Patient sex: M
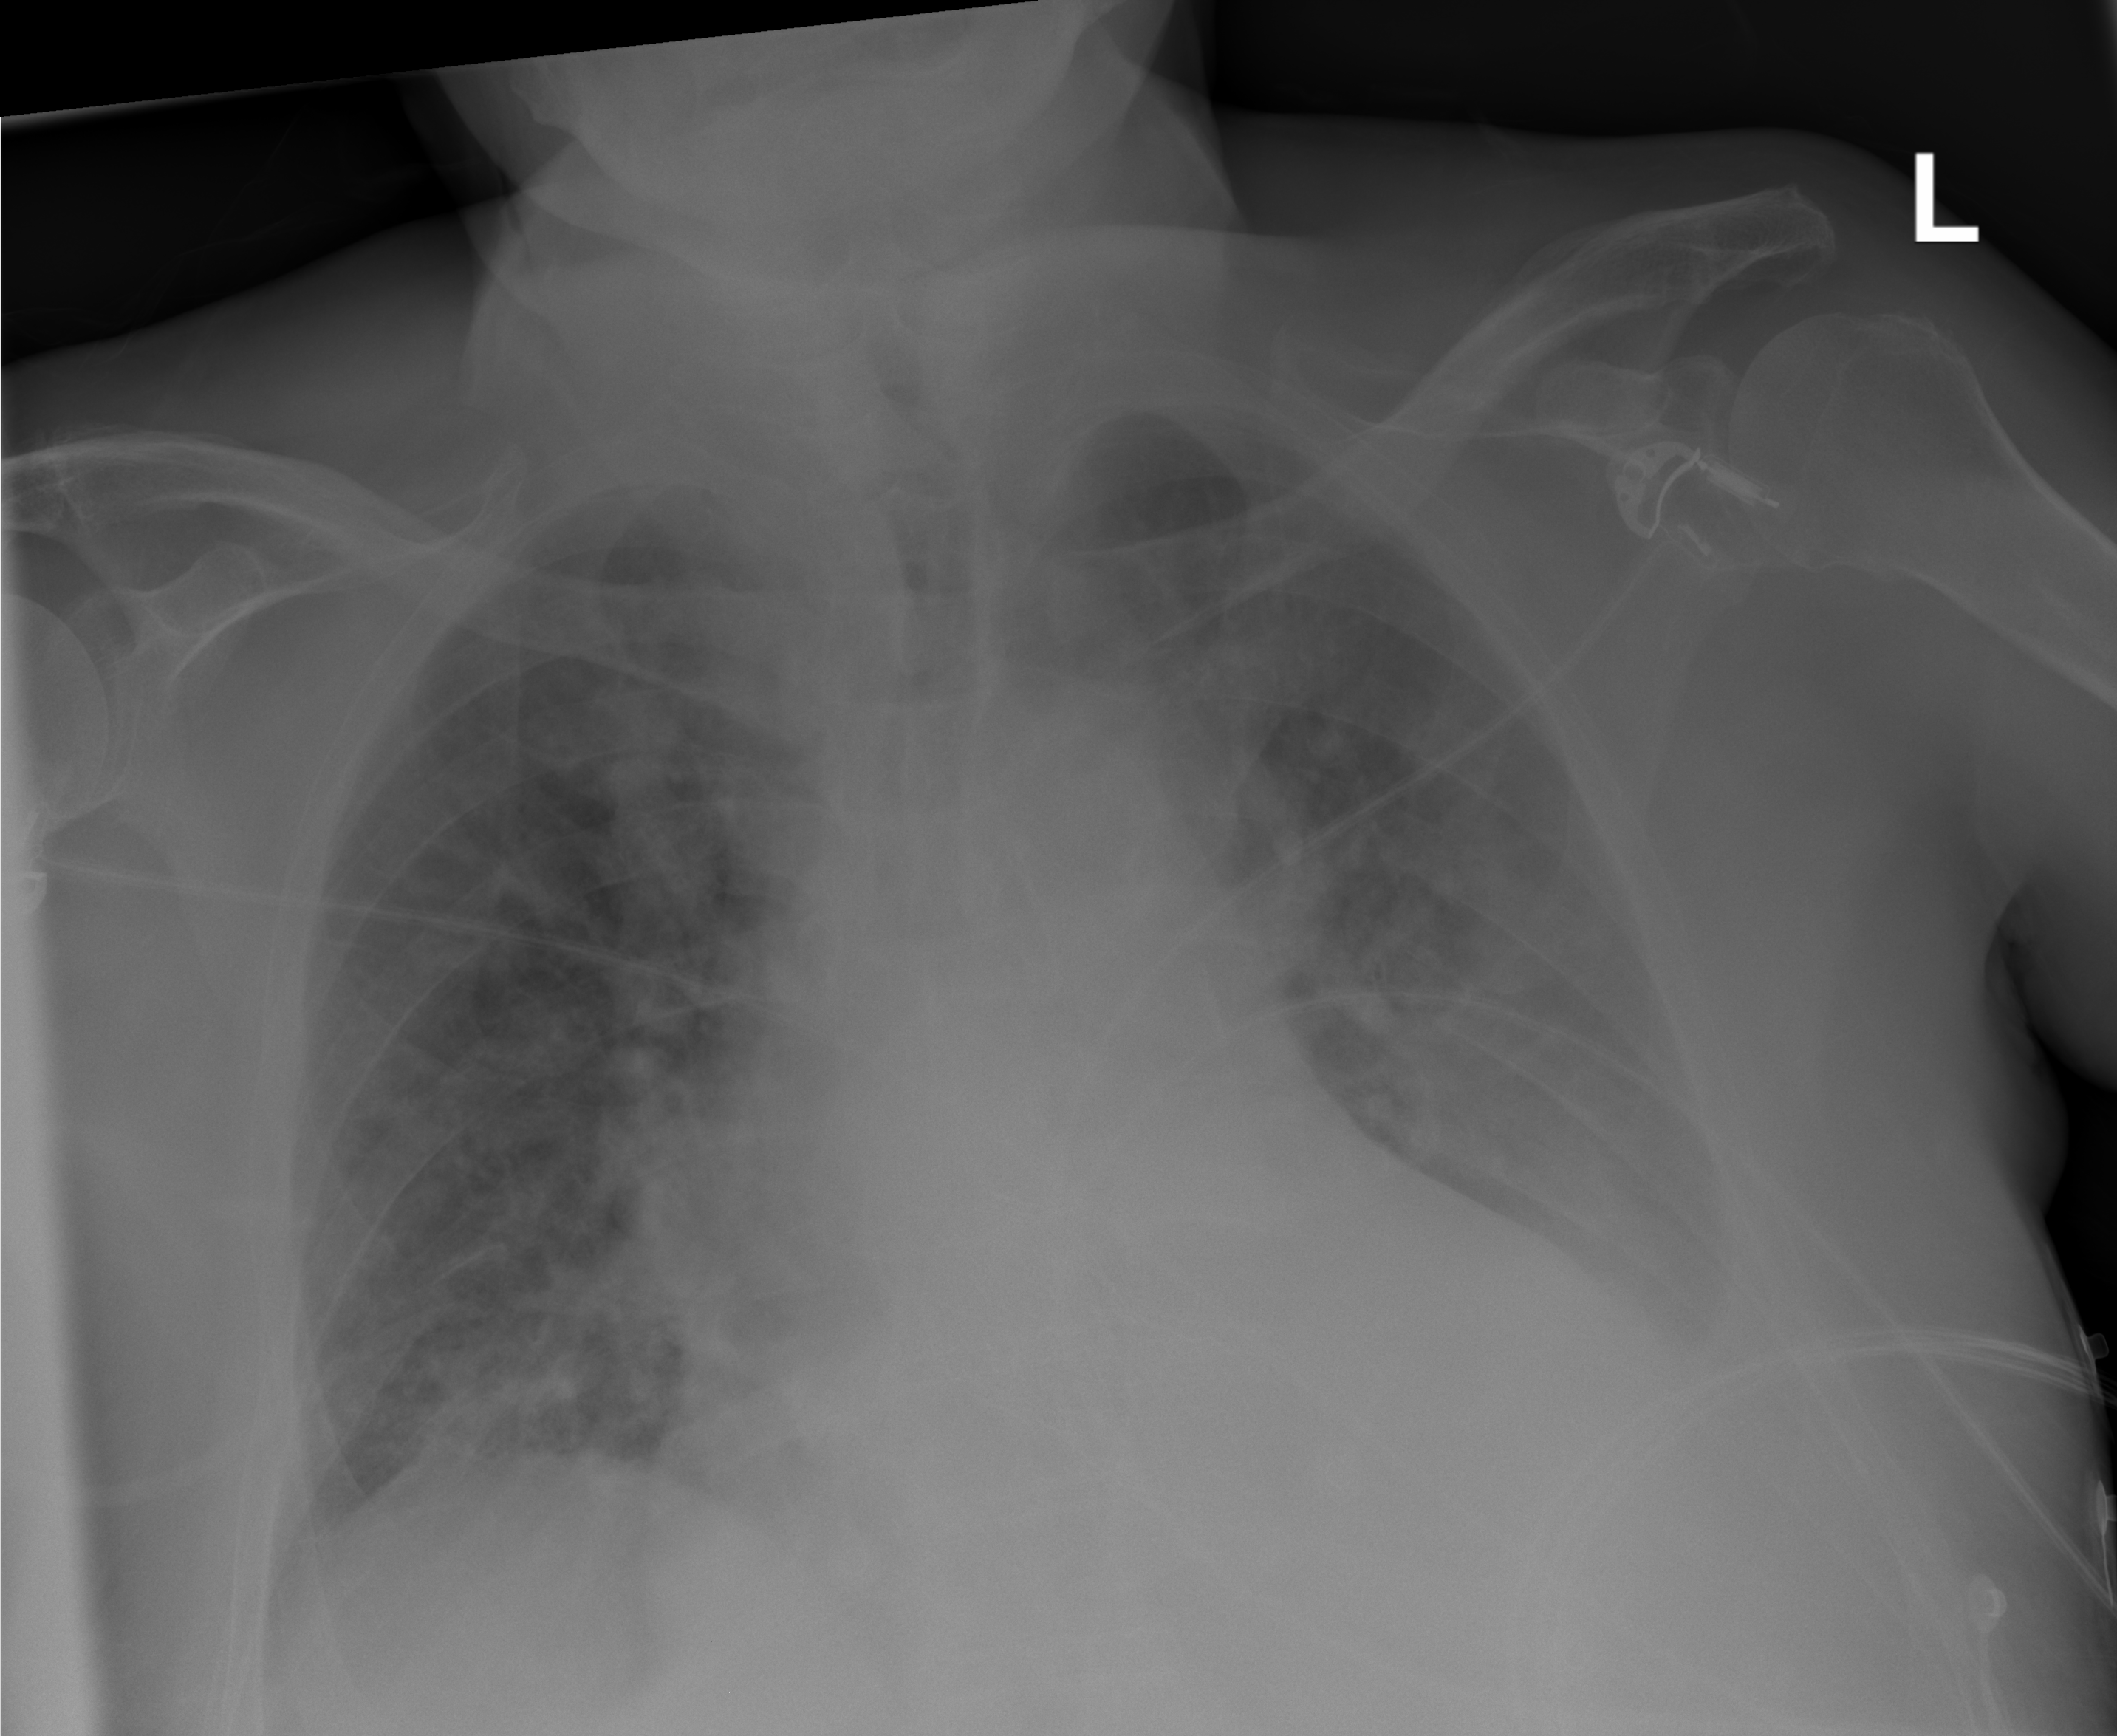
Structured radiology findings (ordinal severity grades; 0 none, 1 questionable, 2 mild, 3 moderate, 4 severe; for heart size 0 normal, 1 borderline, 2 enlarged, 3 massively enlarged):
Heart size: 2
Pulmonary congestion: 2
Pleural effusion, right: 0
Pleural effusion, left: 2
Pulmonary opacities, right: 1
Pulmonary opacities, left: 0
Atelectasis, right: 2
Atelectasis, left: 2